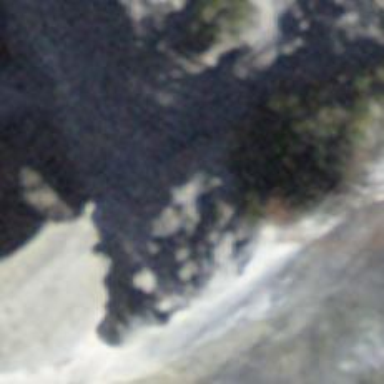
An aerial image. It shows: Natural cliff.